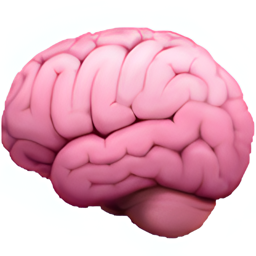
Name: brain
Emoji: 🧠
Group: People & Body
Sub-group: body-parts